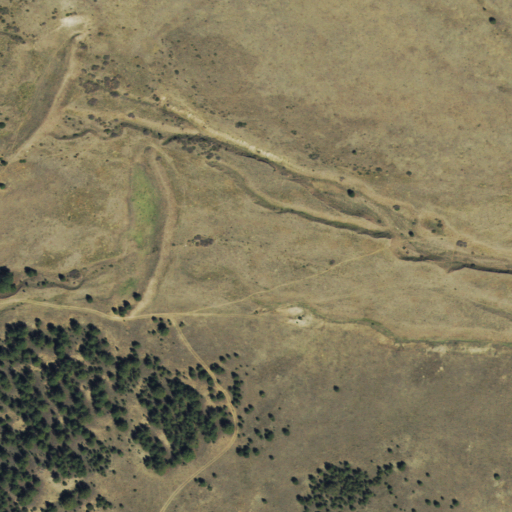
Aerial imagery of depression(s) in Colorado named Beckham Basin containing grassland, evergreen forest, and shrub